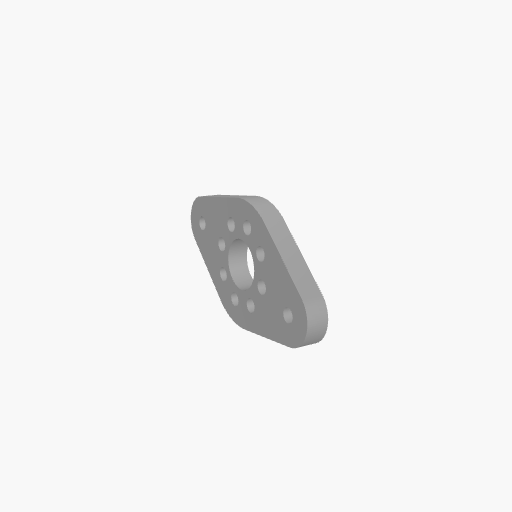
Part: DualHubMountControlArm24